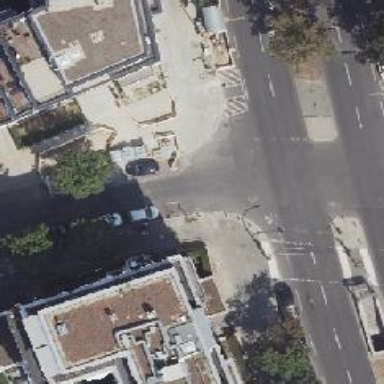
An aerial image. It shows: Unmarked crossing on footway.